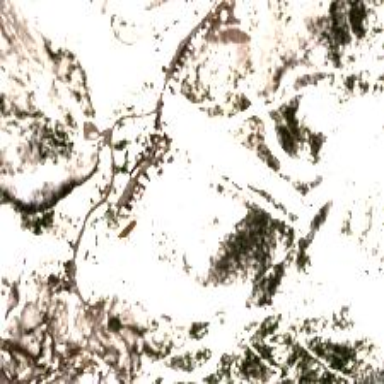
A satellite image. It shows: Area designated for winter sports.